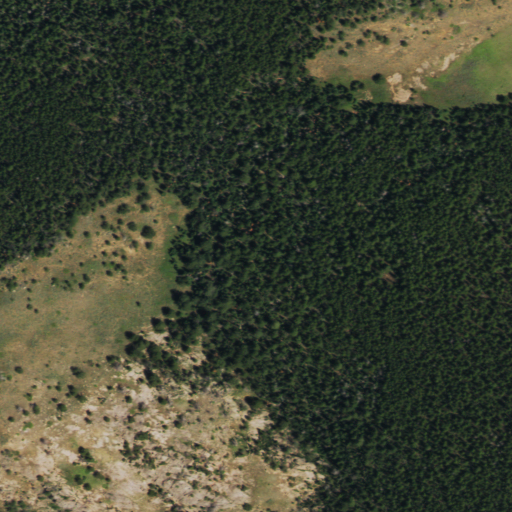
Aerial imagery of mountain in Wyoming named Camelback Mountain containing evergreen forest, shrub, and grassland